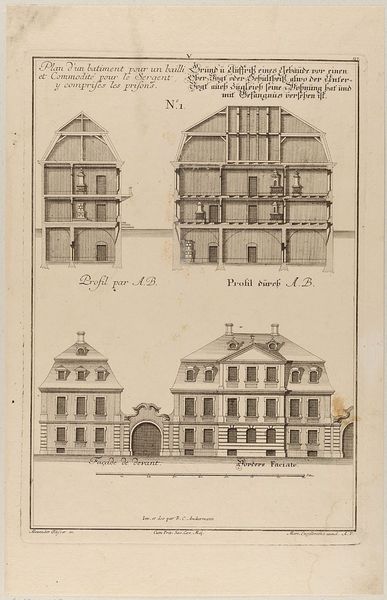
Titel: Fassade und Profil des Hauses eines Bürgermeisters/Gerichtsvollziehers
Künstler: Martin Engelbrecht
Standort: Hamburg
Institution: Museum für Kunst und Gewerbe Hamburg
Schlagwörter: barock, papier, grafik, graphik, fotografie, photographie, druckgraphik, druckgrafik, radierung, entwurf, plan, grundriss, gerippt, reproduktionen, barockzeit, barockzeitalter, druckerzeugnisse, architekturdarstellungen, fassadendekorationen, gebäudes, ornamentstich, vorlageblätter